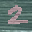
Label: 2